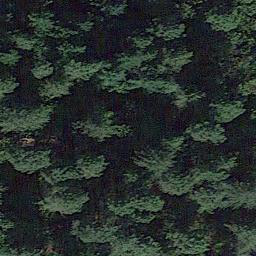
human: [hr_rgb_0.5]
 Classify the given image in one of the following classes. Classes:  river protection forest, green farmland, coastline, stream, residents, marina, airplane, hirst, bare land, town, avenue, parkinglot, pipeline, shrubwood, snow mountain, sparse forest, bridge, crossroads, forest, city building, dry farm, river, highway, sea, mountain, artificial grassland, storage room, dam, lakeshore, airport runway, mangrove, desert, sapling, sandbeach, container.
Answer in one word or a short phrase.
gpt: forest